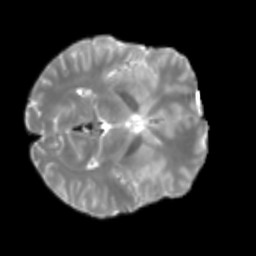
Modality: T2w
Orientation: axial
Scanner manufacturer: siemens
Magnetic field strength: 3 T
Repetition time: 4 s
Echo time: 0.0594 s